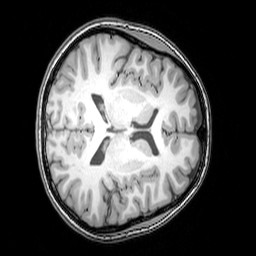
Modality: T1w
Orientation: axial
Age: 22
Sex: female
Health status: healthy
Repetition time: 0.081 s
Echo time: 0.037 s